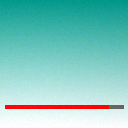
Screen state: on